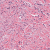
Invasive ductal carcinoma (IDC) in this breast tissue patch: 1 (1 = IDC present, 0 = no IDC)